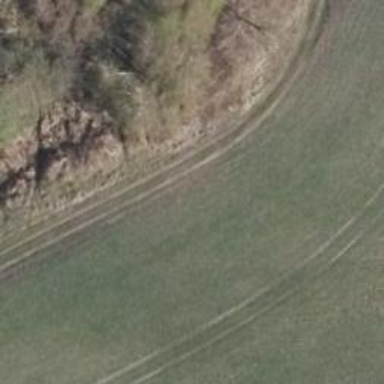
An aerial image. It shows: Dirt track road with grade3 tracktype.